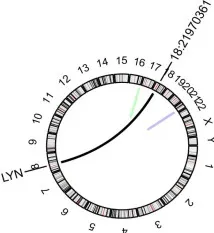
(B) Circos plot indicating novel fusions between LYN and LINC01900.
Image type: chart (chart)